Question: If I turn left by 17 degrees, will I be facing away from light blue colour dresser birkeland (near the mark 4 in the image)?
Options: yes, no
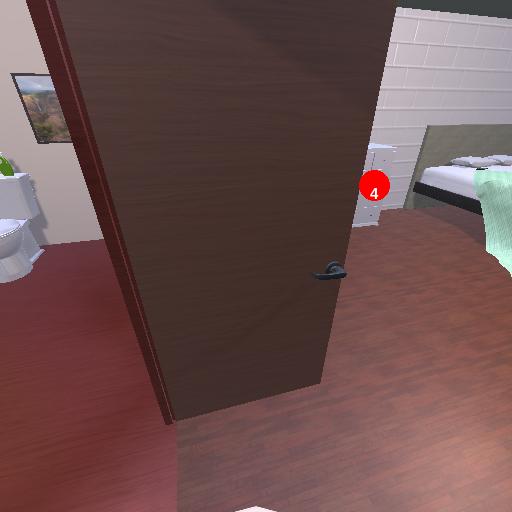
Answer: yes